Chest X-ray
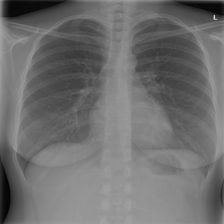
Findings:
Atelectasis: negative
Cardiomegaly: negative
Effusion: negative
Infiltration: positive
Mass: negative
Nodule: negative
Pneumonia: negative
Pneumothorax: negative
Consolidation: negative
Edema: negative
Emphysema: negative
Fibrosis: negative
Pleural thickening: negative
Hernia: negative